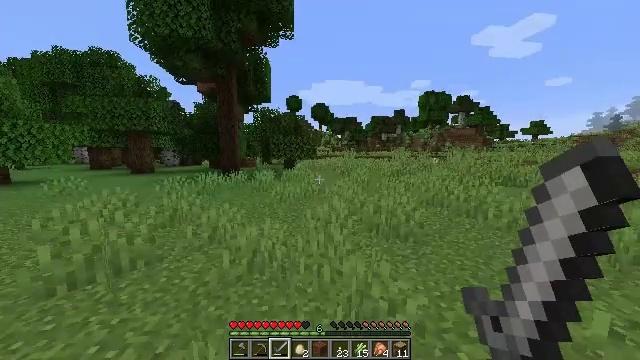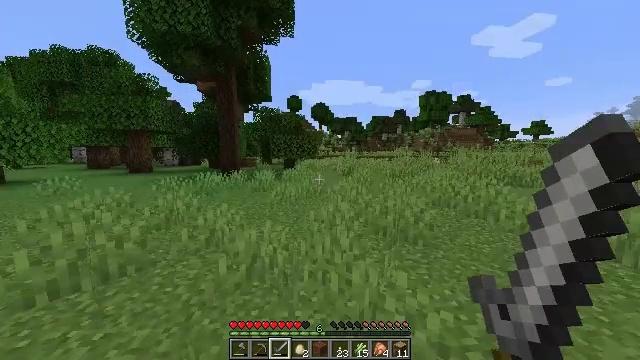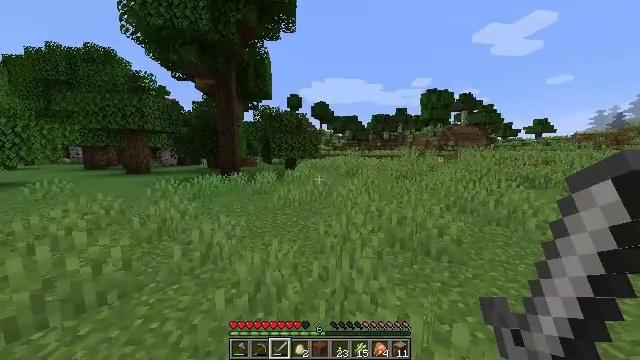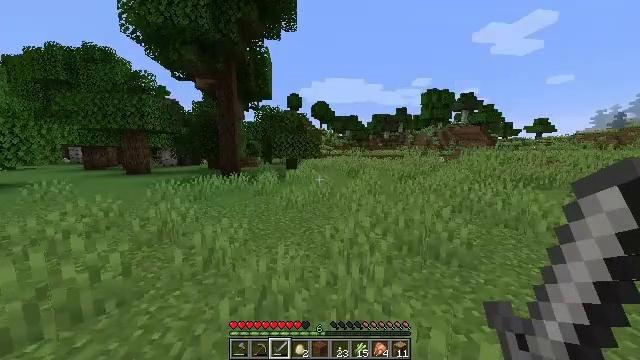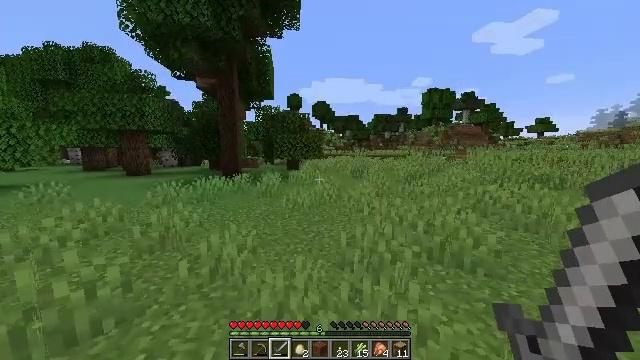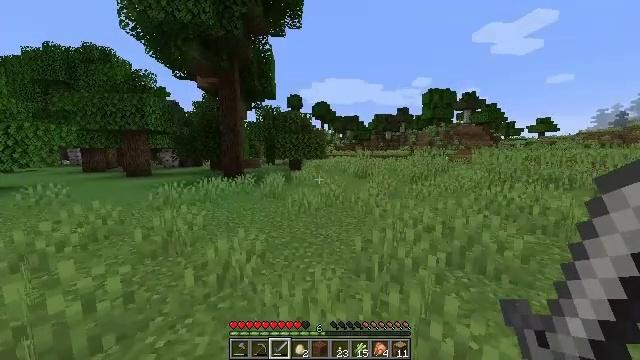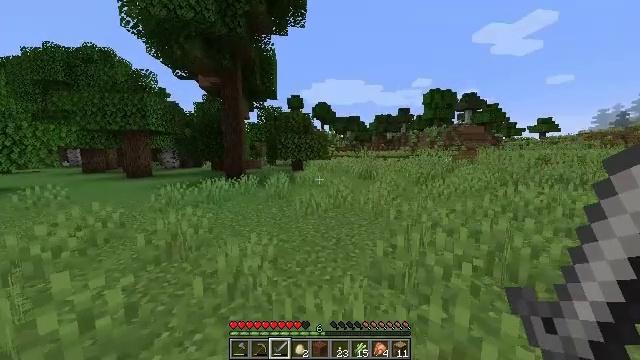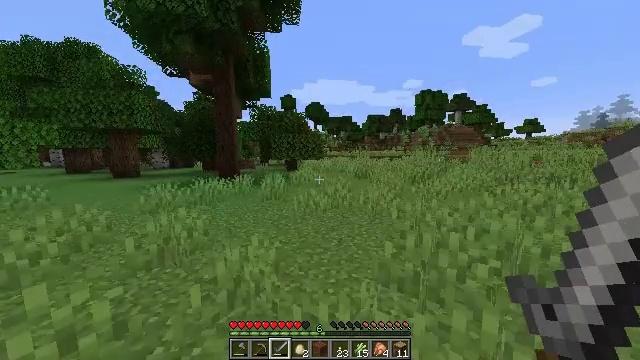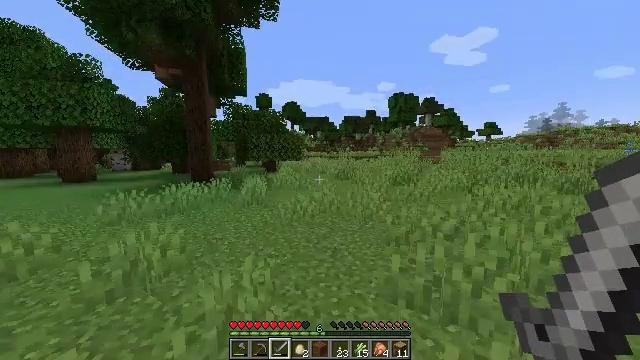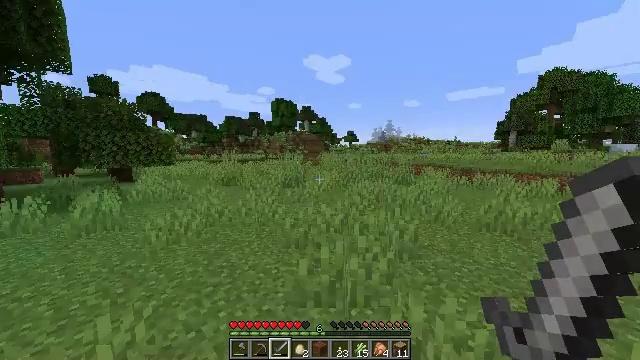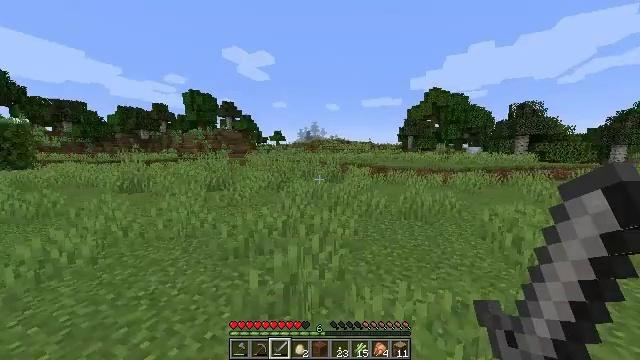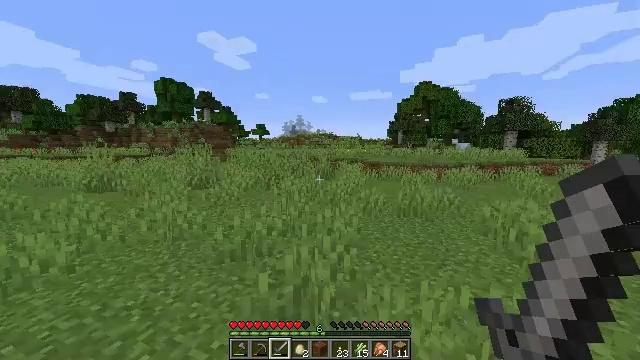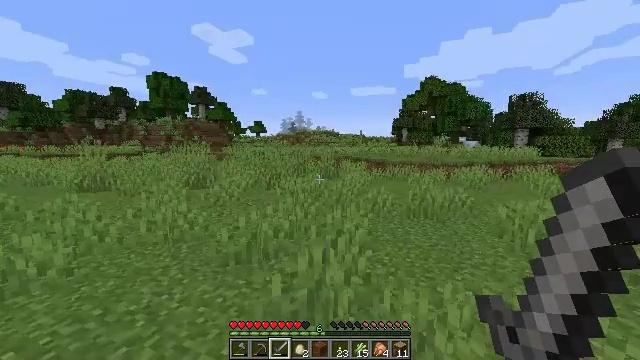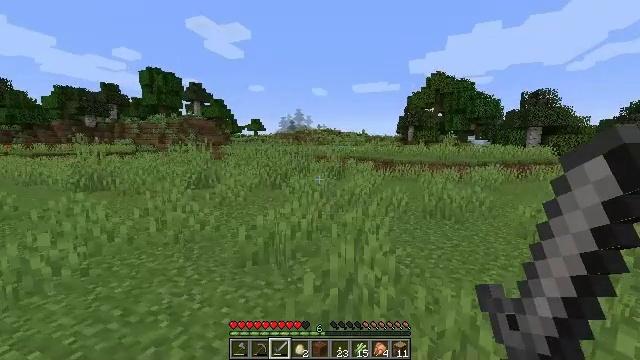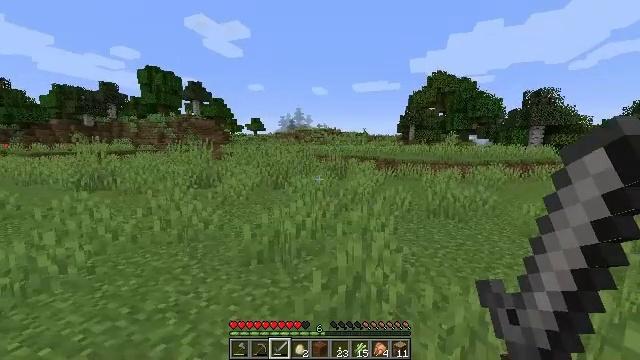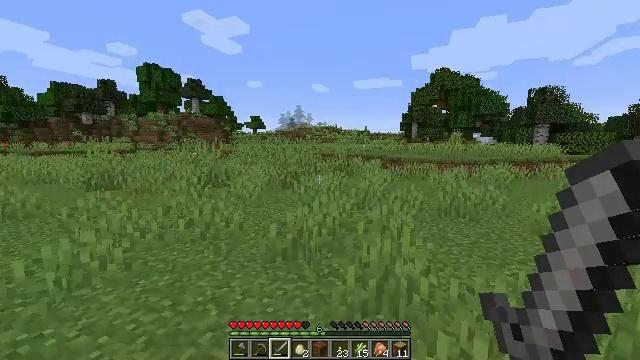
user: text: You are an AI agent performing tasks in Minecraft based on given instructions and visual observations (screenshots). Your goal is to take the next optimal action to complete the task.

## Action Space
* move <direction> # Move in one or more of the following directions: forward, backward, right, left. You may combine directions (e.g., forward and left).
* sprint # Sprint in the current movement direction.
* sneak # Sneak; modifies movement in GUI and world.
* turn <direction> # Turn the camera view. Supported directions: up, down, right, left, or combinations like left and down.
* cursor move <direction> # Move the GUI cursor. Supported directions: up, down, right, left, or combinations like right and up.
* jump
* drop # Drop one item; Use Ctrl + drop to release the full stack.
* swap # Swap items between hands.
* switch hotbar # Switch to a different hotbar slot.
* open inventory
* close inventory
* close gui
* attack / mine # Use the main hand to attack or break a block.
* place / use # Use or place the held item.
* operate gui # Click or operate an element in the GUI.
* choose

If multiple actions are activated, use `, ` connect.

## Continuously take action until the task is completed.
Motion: motion action
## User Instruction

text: Collect lilac by left-clicking.
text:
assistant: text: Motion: move forward, sprint
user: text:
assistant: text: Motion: move forward and move left, sprint
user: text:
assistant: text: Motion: move forward and move left, sprint
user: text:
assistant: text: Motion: move forward and move left
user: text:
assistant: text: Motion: move forward and move left
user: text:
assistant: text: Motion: move forward and move left
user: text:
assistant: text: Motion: move forward and move left, turn right
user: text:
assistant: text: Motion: move forward and move left, turn right
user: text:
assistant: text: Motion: move forward and move left, turn right
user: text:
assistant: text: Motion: move left, turn right
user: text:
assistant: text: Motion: move left, turn right
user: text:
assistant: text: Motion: move left
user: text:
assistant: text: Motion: move back and move left
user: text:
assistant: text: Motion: move back and move left
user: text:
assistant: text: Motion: move back and move left
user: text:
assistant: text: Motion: move back and move left
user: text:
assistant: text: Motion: move back and move left
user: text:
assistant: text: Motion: move back and move left
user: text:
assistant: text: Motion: move back and move left
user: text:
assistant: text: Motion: move back and move left
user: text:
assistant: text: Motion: move back and move left
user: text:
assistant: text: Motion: move back and move left
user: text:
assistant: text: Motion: move back and move left
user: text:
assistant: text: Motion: move left
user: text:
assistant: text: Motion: move left, turn left
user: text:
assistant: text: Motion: move left, turn left
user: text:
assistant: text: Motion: move left, turn left and up
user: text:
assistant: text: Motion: move left, turn left
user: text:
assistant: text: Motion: move left, turn left
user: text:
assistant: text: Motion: move forward and move left